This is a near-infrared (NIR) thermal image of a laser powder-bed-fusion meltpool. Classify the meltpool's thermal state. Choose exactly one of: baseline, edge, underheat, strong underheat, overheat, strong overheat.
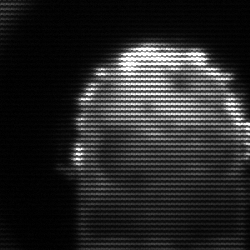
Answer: baseline